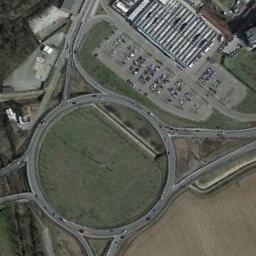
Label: roundabout